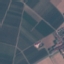
Land use / land cover class: PermanentCrop